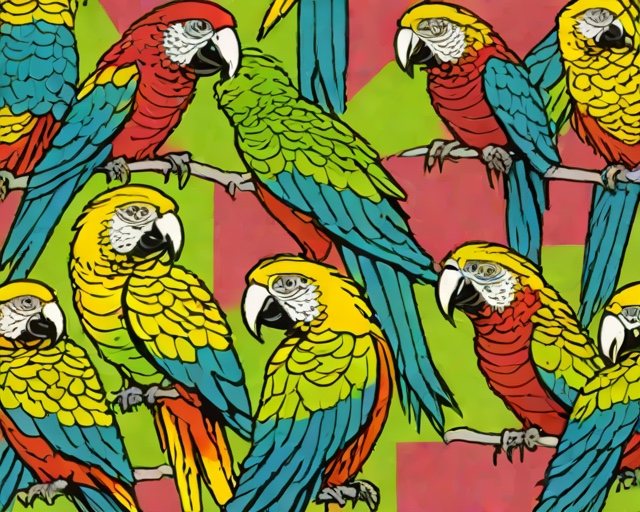
Category: Pets